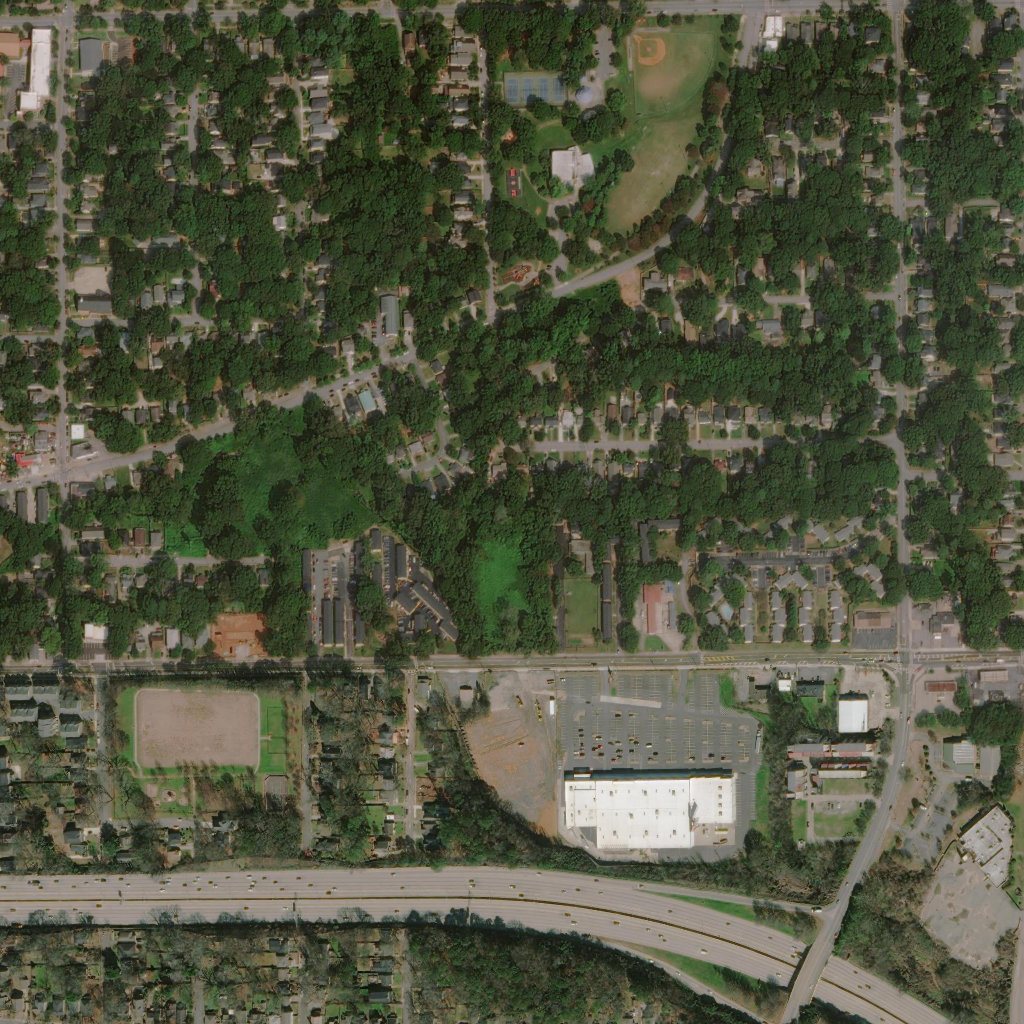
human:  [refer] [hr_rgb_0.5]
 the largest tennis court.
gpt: <box>[[49, 6, 55, 10, 0]]</box>

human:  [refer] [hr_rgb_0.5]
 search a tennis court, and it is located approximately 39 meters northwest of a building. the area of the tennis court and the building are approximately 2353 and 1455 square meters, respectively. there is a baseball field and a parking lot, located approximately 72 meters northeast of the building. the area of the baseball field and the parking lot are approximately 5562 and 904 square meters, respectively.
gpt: <box>[[49, 6, 55, 10, 0]]</box>